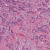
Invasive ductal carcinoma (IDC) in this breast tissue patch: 1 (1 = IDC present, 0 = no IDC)